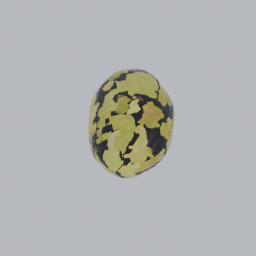
Label: nature